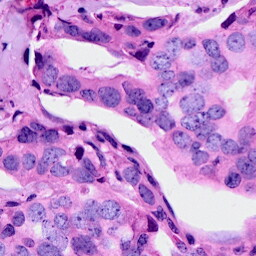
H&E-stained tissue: Breast